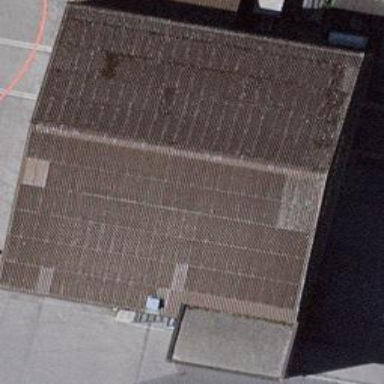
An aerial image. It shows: Hangar.